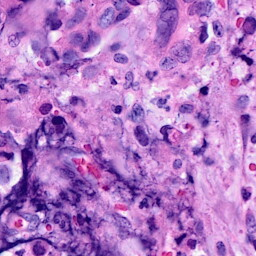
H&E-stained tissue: Breast